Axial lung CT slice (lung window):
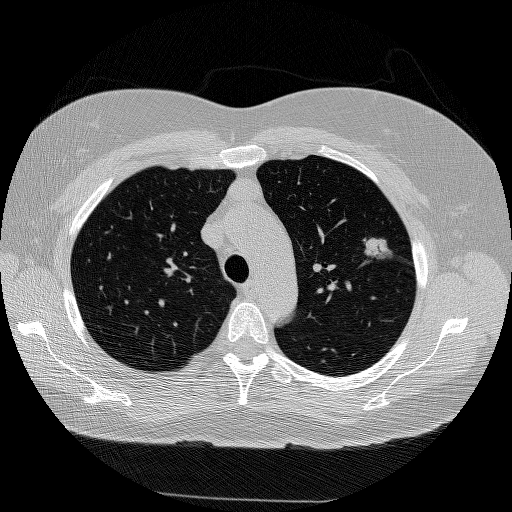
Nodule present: yes
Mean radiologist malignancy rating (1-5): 5